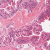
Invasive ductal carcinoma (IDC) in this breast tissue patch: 0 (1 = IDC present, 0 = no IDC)